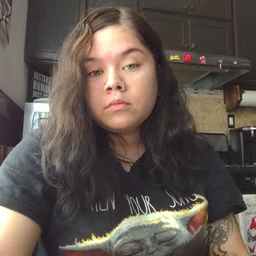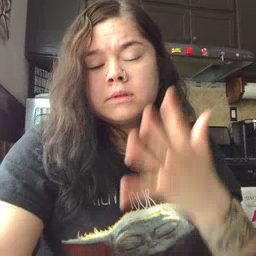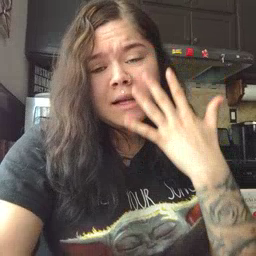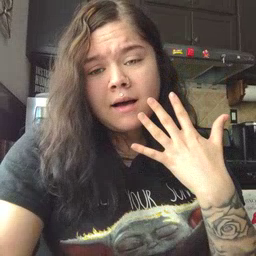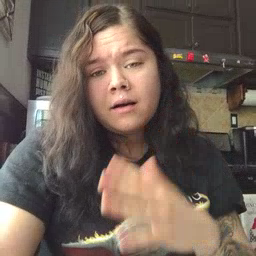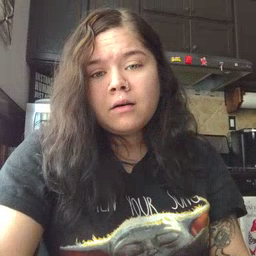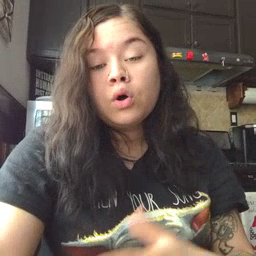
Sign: sad